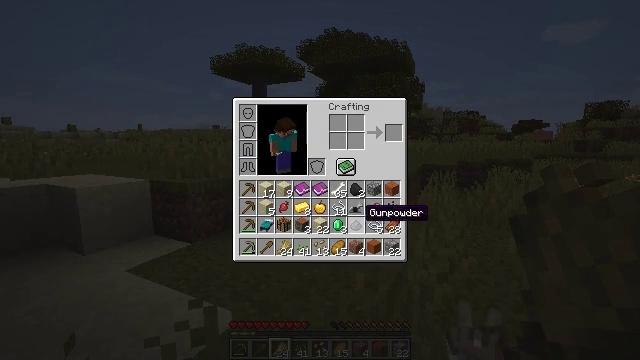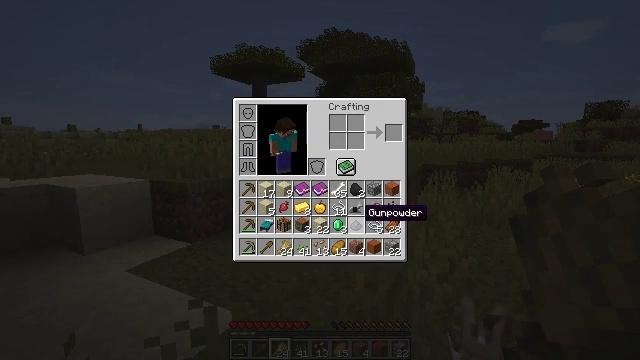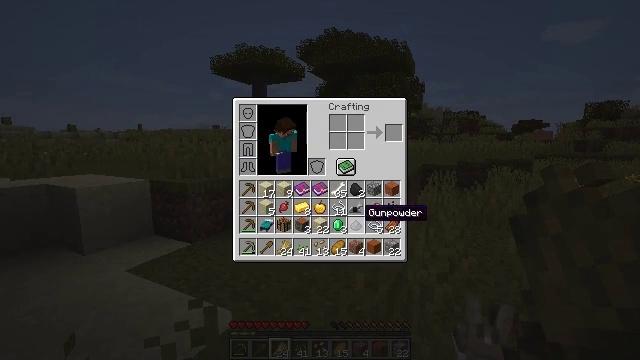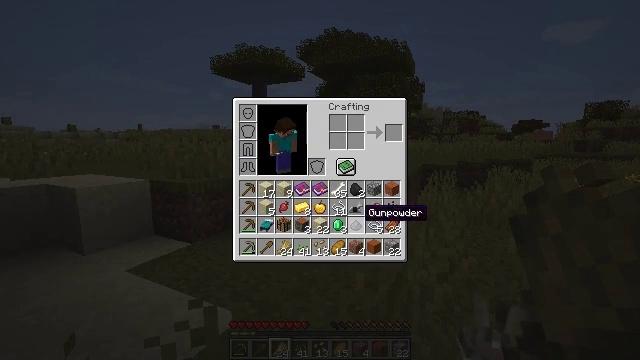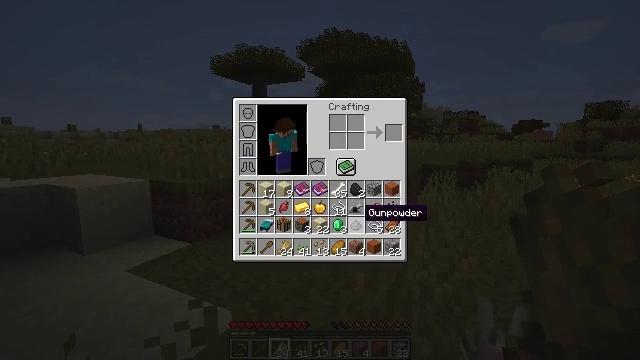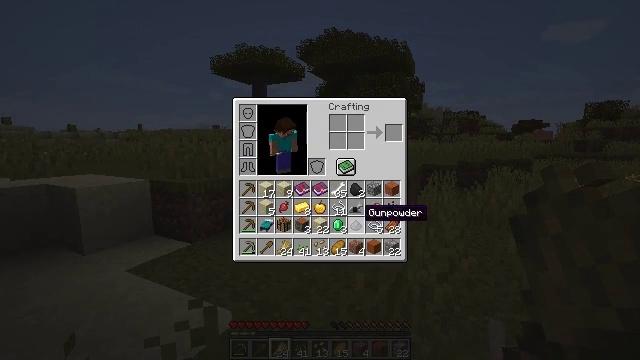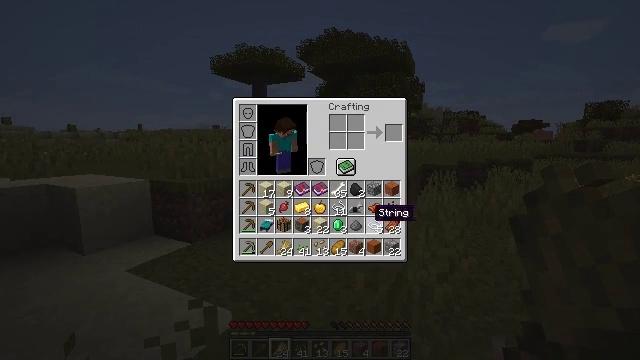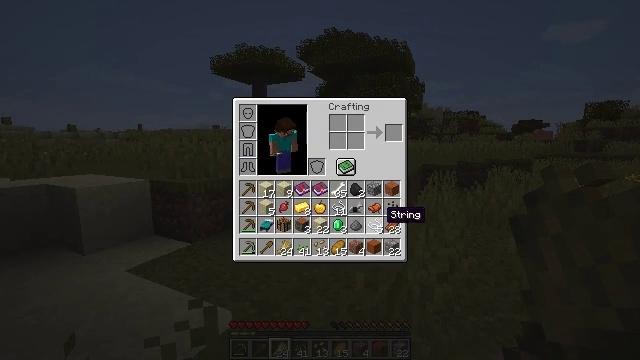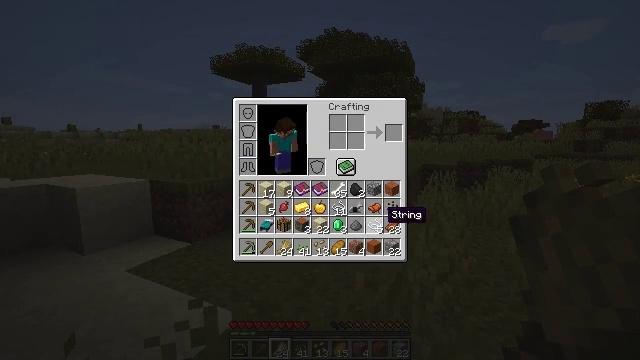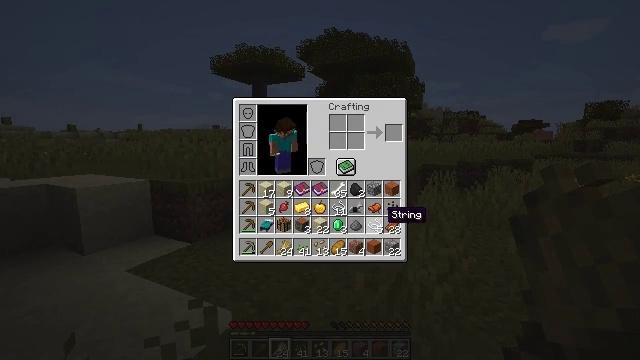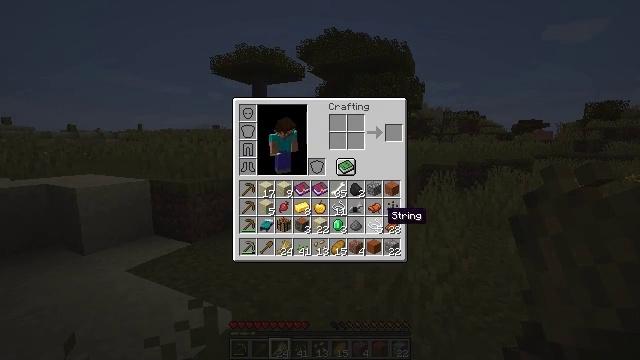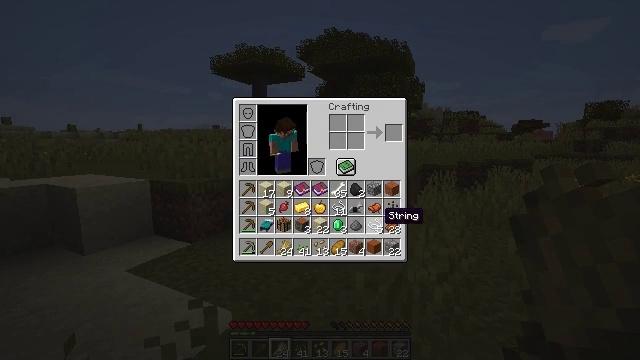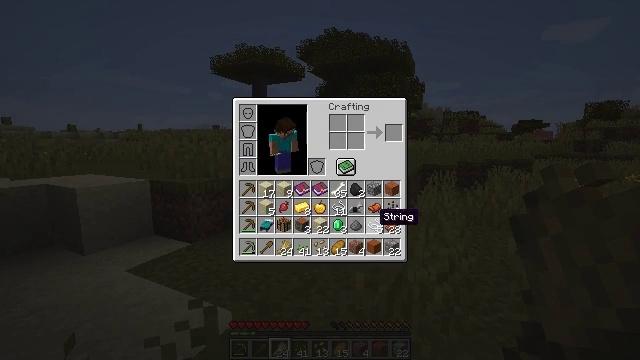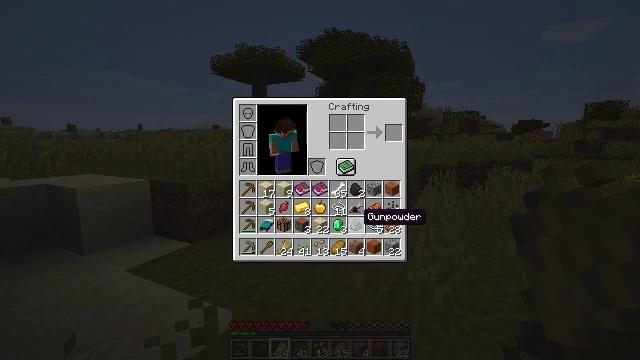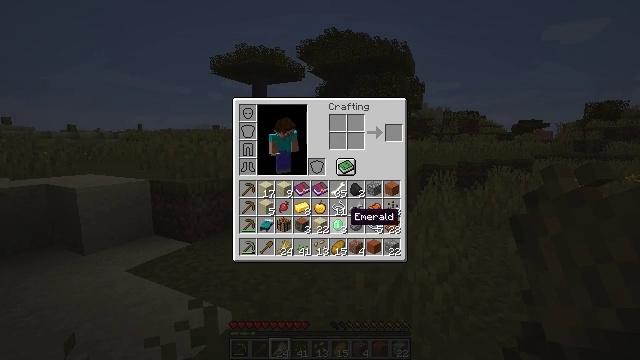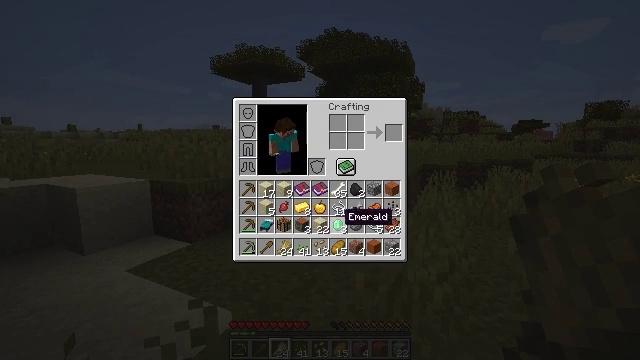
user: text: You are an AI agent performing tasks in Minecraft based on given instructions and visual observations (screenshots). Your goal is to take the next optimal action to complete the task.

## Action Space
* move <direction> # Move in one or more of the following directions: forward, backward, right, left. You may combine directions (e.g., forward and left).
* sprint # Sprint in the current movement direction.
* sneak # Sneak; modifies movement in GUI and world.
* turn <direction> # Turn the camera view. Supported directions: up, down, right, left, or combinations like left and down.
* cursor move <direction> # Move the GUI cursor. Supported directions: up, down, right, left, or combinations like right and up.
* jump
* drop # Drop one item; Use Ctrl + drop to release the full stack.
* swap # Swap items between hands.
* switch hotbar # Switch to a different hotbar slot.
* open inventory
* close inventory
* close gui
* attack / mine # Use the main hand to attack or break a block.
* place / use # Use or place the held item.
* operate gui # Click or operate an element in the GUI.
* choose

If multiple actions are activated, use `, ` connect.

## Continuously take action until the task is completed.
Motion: motion action
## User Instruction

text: Drop a chiseled sandstone.
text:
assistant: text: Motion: no_op
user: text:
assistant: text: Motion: no_op
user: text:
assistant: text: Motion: no_op
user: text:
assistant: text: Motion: no_op
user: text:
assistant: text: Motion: no_op
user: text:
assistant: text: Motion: cursor move right
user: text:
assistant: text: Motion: cursor move right
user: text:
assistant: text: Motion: no_op
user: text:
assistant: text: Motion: no_op
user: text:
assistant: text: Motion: no_op
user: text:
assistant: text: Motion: no_op
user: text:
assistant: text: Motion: no_op
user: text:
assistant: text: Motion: cursor move left
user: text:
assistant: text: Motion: cursor move left
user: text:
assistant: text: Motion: no_op
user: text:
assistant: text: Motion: cursor move left
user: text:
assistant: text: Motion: cursor move left
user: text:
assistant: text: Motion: cursor move left
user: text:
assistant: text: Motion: no_op
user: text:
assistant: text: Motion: no_op
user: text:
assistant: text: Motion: no_op
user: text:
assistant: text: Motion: no_op
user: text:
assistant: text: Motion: no_op
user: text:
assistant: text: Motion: no_op
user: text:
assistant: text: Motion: no_op
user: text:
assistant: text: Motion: no_op
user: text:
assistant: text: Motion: no_op
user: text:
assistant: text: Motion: no_op
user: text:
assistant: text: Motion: no_op
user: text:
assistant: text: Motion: no_op